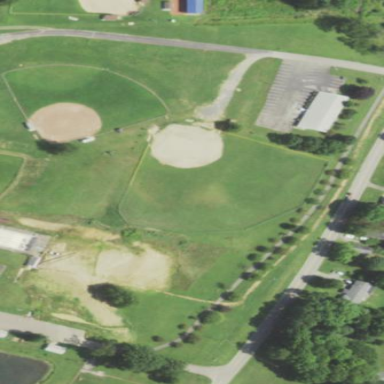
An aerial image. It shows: Baseball pitch for leisure land.